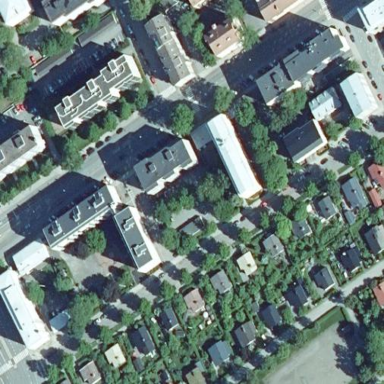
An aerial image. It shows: Residential area situated within city block.